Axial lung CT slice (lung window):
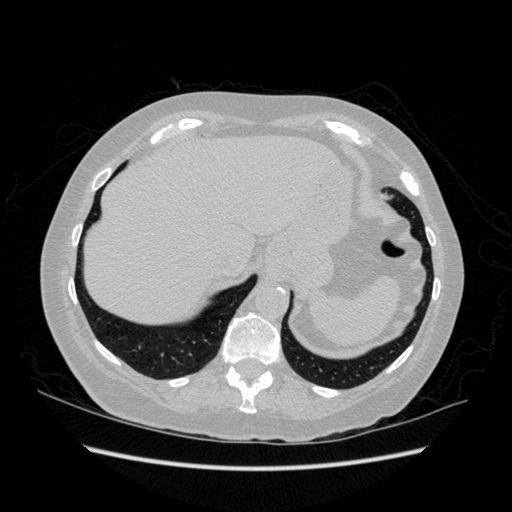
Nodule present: no